Aerial crown-view tile of a tropical tree (Barro Colorado Island, Panama), acquired 20240813:
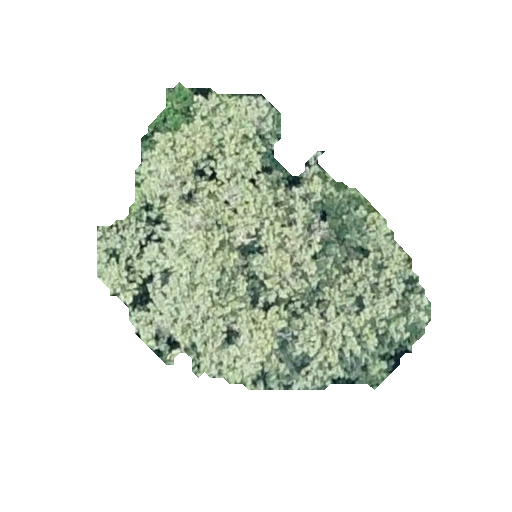
Species: Apeiba membranacea
GBIF accepted scientific name: Apeiba membranacea
Crown area: 100.961 m²